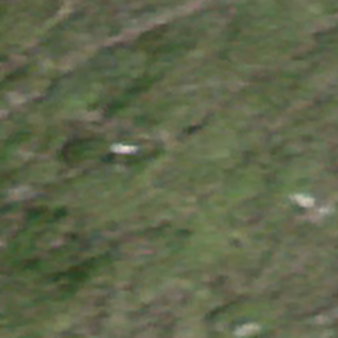
Label: other